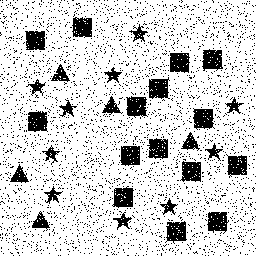
Squares: 15
Triangles: 5
Stars: 10
Total shapes: 30